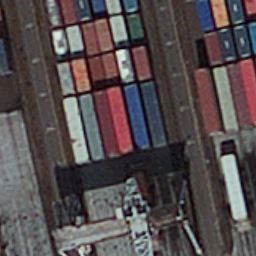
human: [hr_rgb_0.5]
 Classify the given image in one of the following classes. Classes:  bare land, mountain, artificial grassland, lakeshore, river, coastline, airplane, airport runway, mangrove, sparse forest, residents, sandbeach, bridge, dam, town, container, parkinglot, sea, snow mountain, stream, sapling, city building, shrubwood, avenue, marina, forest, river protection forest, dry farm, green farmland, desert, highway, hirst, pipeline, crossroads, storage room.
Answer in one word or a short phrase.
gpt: container